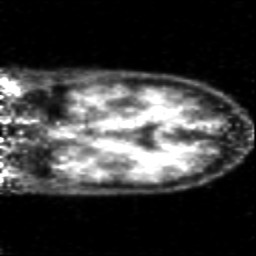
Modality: PET
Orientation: coronal
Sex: male
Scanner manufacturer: siemens